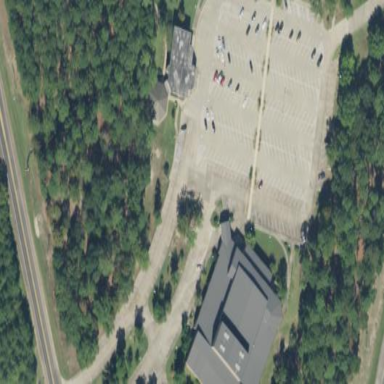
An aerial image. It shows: Parking area.